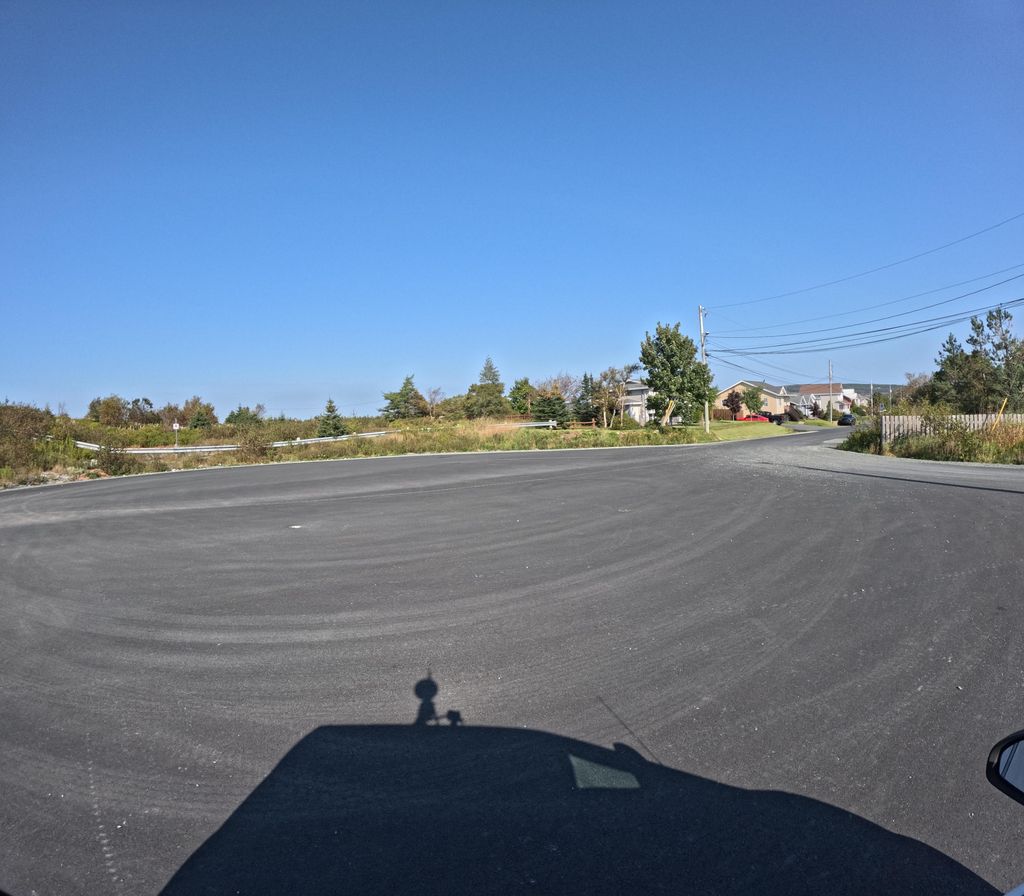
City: st_johns